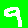
Digit: 9